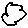
Label: cloud